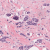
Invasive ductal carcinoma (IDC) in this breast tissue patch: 1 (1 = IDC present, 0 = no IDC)